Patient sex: F
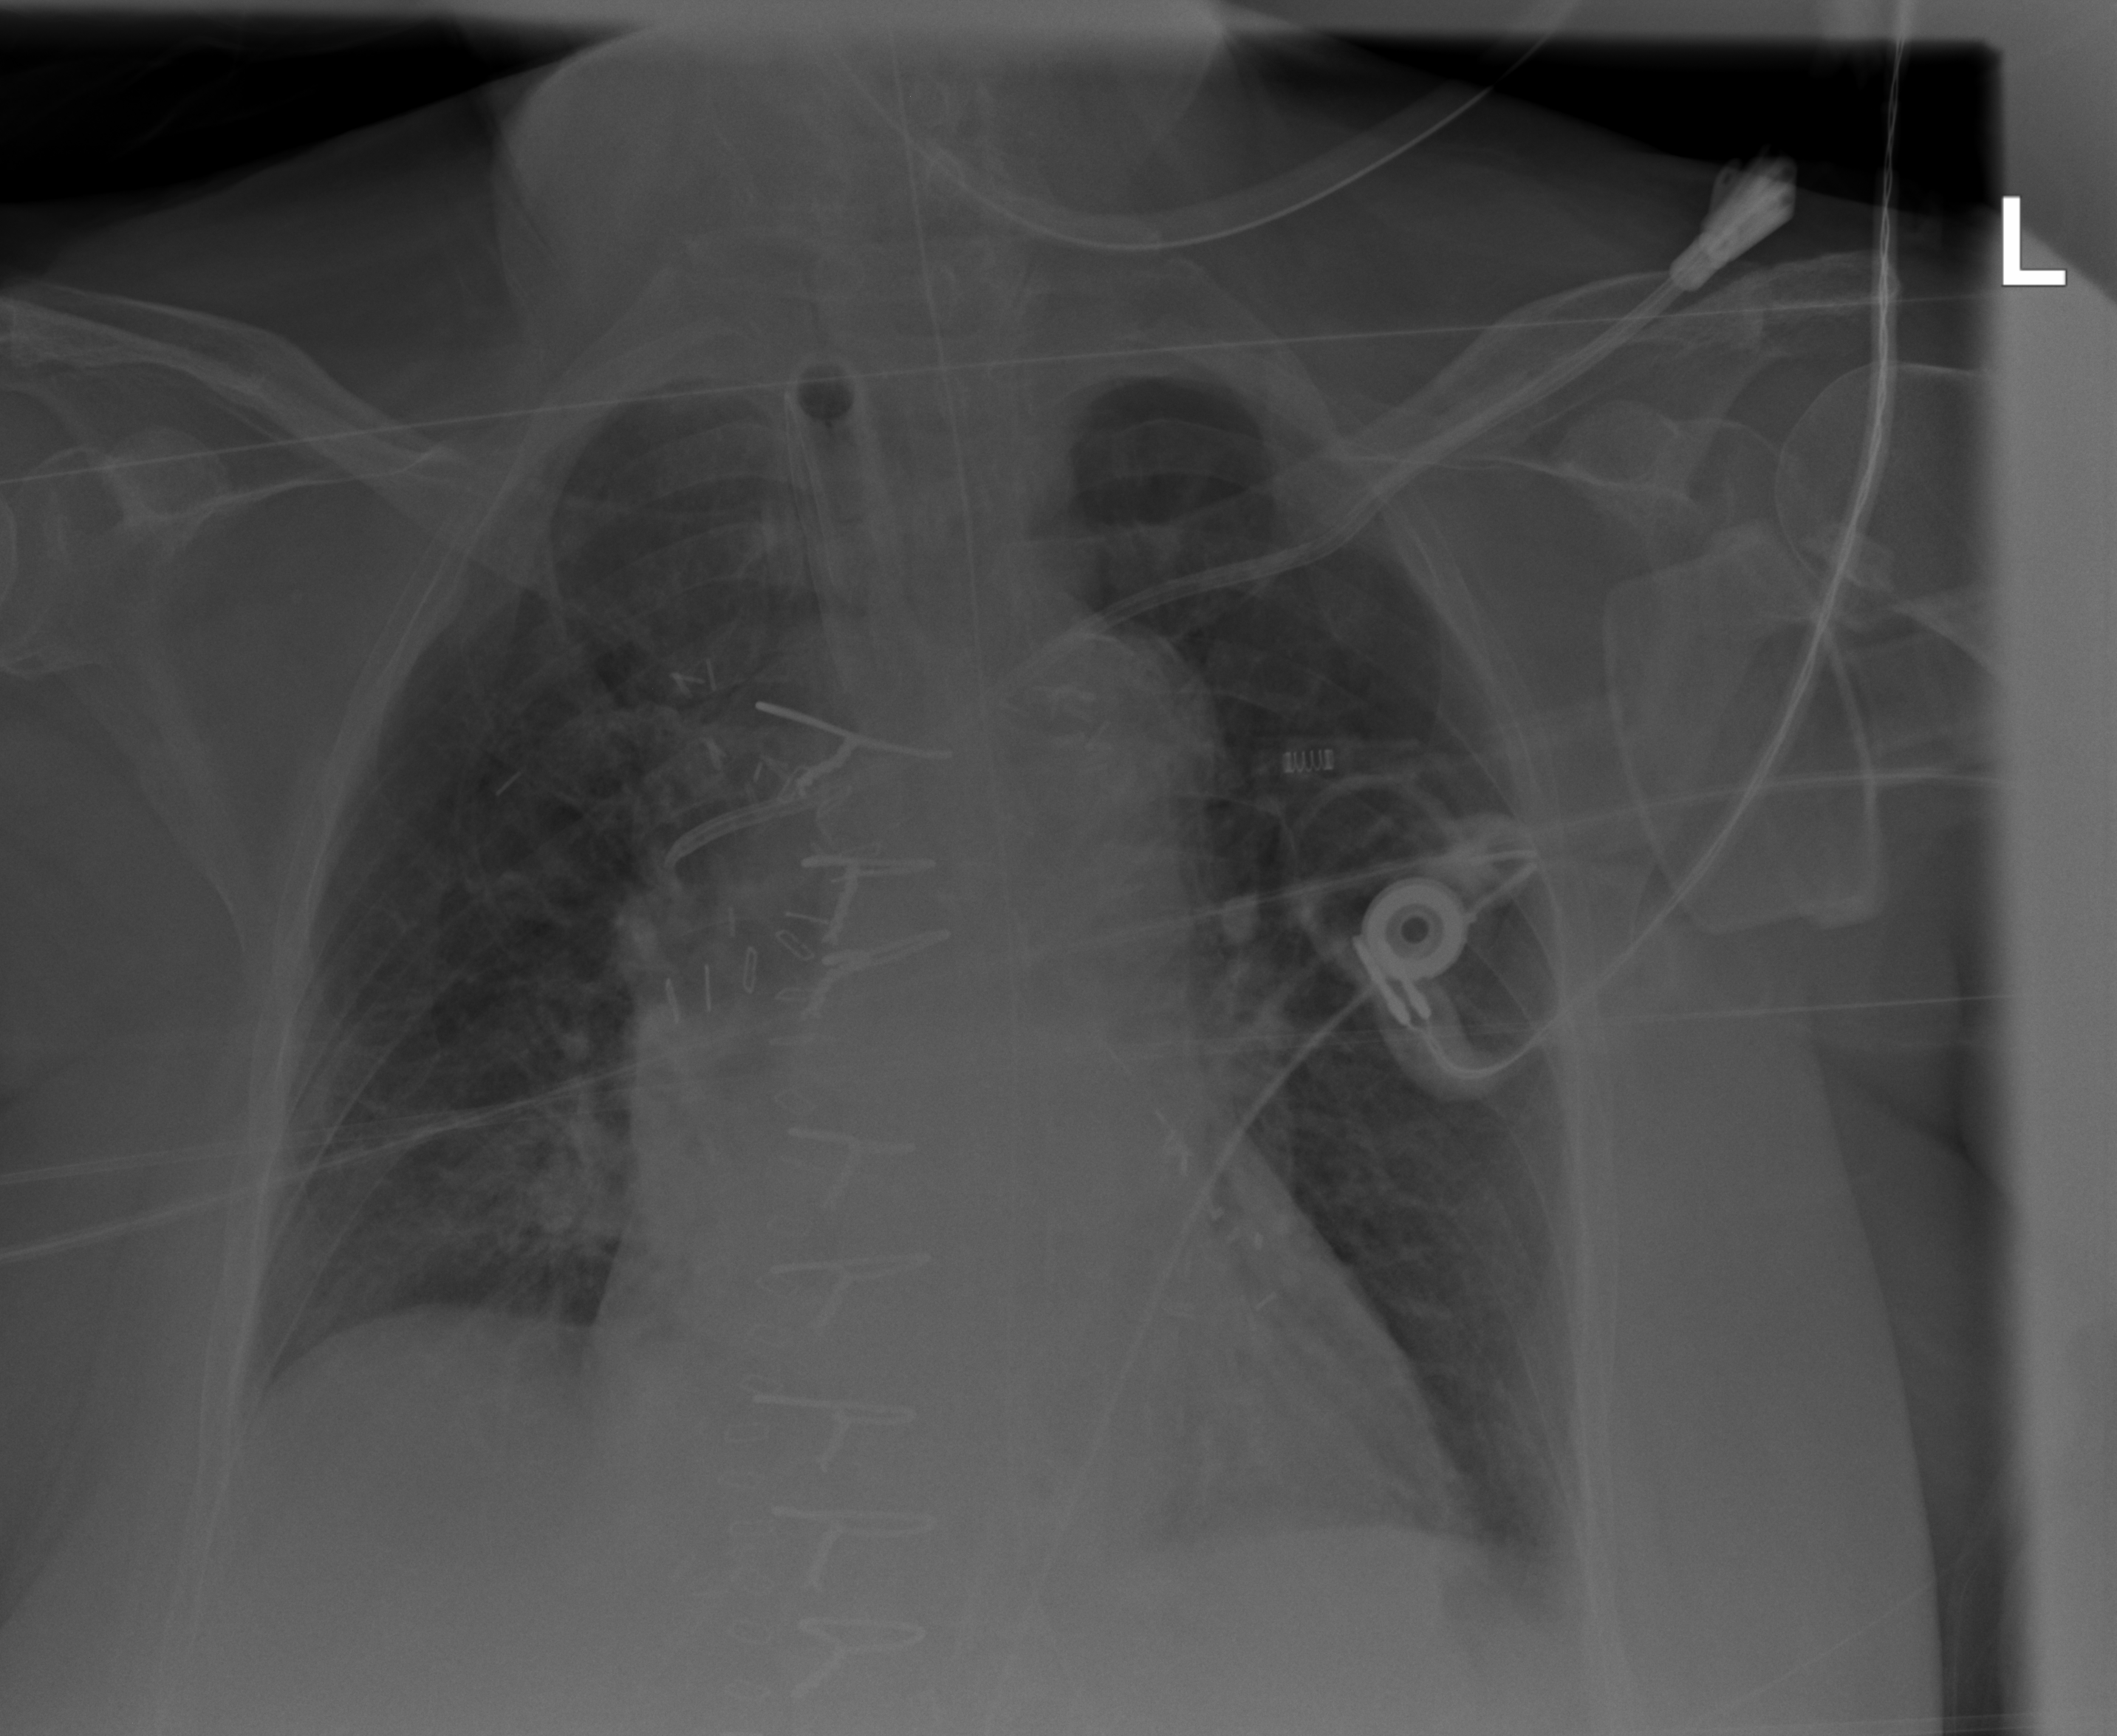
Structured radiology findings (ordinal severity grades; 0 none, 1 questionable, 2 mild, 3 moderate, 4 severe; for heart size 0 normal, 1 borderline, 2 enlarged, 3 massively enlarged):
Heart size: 2
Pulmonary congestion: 1
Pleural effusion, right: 2
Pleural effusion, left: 0
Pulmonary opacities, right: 2
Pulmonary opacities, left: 2
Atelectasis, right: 2
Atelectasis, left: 0